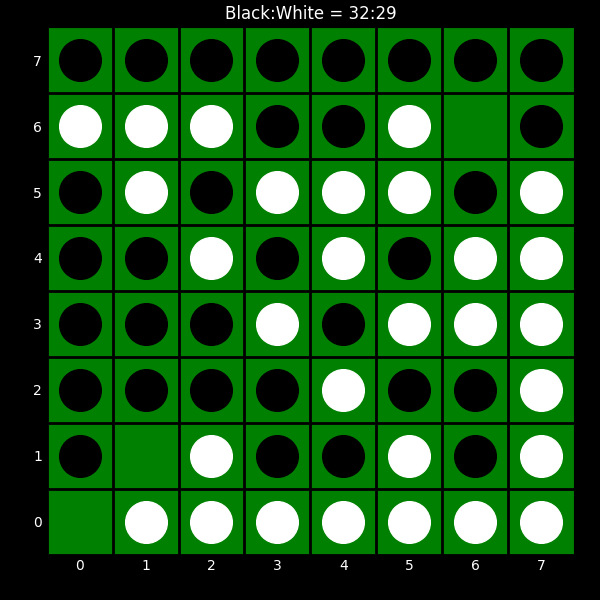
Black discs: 32
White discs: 29